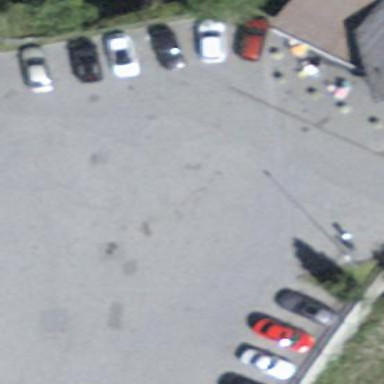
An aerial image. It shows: Parking area.